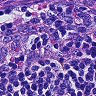
Metastatic tissue present: no